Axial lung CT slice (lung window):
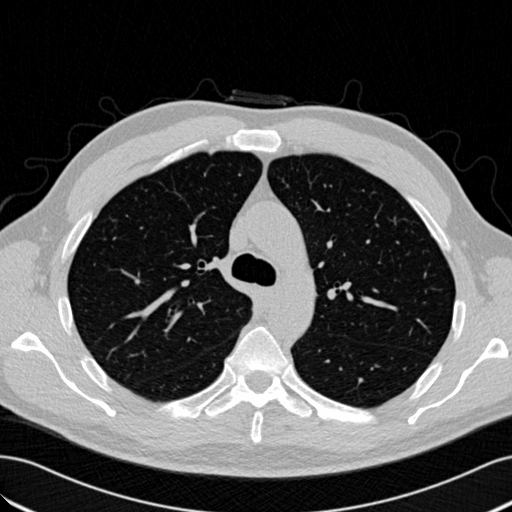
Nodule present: no